Question: I have small problem with displaying cyrillic app name on PlayBook and BB10 simulator. Looks like it's incorrectly encoded from russian.
Problem appeared after updating bb eclipse plugin from version 1.3 to 1.5, with plugin v.1.3 it worked just ok.
I'll appreciate any help or ideas.
Here is screenshot from bb10 simulator:

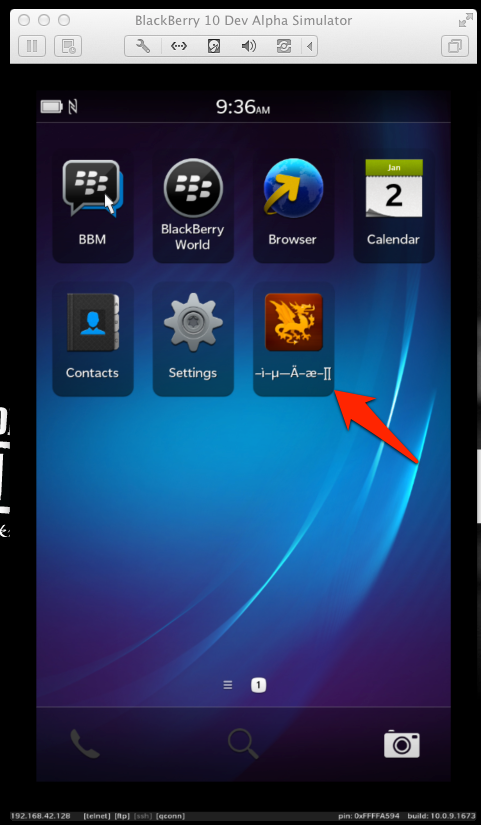
Answer: I found workaround myself.
When I got problems with encodding with bb eclipse plugin, I decided to do the same thing with comandline tools.
After tools setup (sing keys, debug tokens, etc), I've tried to repackage my apk file with this command (source apk file was in apk/ folder and destination for bar file was bar/ folder)
'''
./apk2bar apk/ -d bbplaybookdebugtoken.bar -t bar/ -a "zasadnyy" -cg
'''
When I've got .bar file, I've installed it with command:
'''
/batchbar-deploy bar/ 192.168.1.35 mysecretpass
'''
Unfortunatelly result was unsuccsessful, app name was incorrectly encoded again. After first fail I've read documentation a bit more and tried to use this approach: <URL>...
When I unzipped bar file and opened 'MANIFEST.MS' - I've found this line:
'''
Application-Name: -i-u--A-ae-
'''
According to documentation solution should be quite strainforward:
1. Rename 'MANIFEST.MS' to '<you apk name>.mf'
2. Update incorrect properties, in my case I've changed line from above to '"Application-Name: Geroi"'
3. Put edited manifest file in the same folder as '<your apk name>.apk' and rerun 'apk2bar' tool with '**-m**' parameter, e.g.:
'''
./apk2bar apk/ -d bbplaybookdebugtoken.bar -t bar/ -a "zasadnyy" -m -cg
'''
Repackage, deploy, run and ..... and again . Application name was "-i-u--A-ae-".
After second fail, I decided to make dirty hack, I've edited 'MANIFEST.MF' directly in repackaged bar file (Unzip -> edit manifest -> zip -> change file extension to .bar).
Deploy updated .bar file to playbook and .... , we've got cyrilic app name!
- -